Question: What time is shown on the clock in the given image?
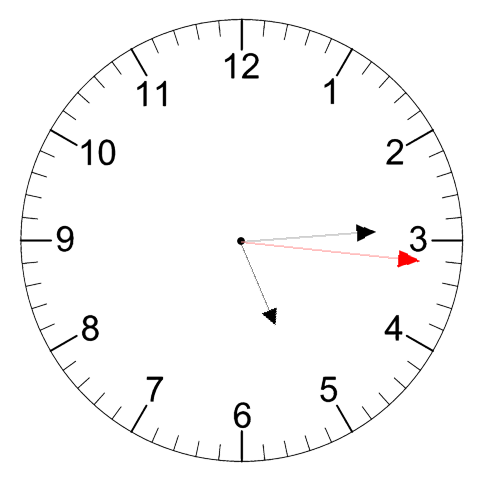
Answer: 05:14:16